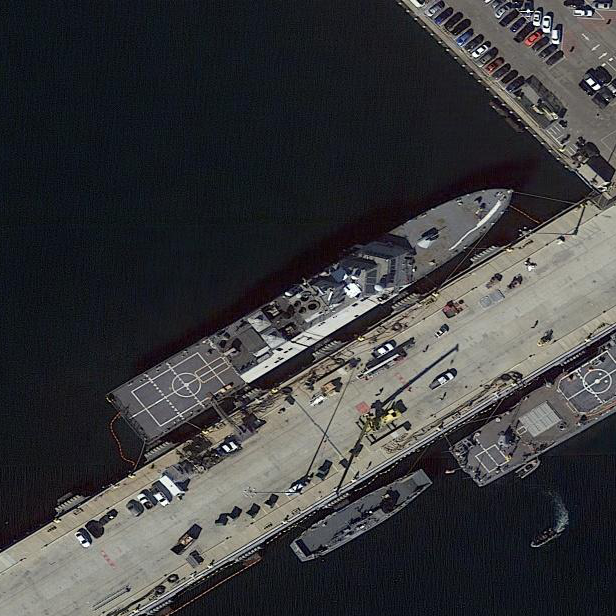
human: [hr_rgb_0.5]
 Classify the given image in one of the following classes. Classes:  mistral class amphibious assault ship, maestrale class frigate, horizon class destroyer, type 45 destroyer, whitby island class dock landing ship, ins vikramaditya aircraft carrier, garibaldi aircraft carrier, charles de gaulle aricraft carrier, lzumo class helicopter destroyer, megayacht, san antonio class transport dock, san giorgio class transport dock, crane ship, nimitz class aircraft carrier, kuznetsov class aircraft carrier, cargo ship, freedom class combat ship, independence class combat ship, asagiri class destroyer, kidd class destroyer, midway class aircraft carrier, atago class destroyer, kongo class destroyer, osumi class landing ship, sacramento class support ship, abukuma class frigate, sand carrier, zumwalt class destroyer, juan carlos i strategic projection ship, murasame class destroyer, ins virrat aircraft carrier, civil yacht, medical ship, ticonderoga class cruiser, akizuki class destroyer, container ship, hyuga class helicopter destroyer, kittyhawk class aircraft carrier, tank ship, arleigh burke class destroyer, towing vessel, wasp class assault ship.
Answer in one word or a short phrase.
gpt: Freedom class combat ship